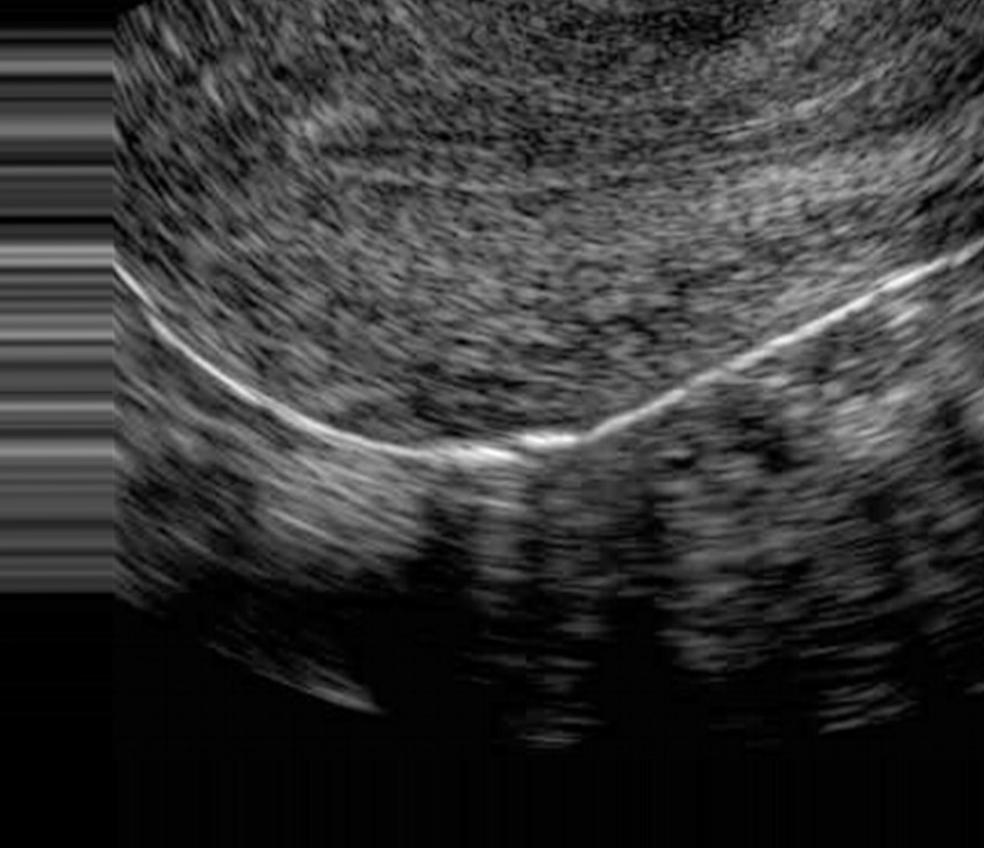
Label: notinfected